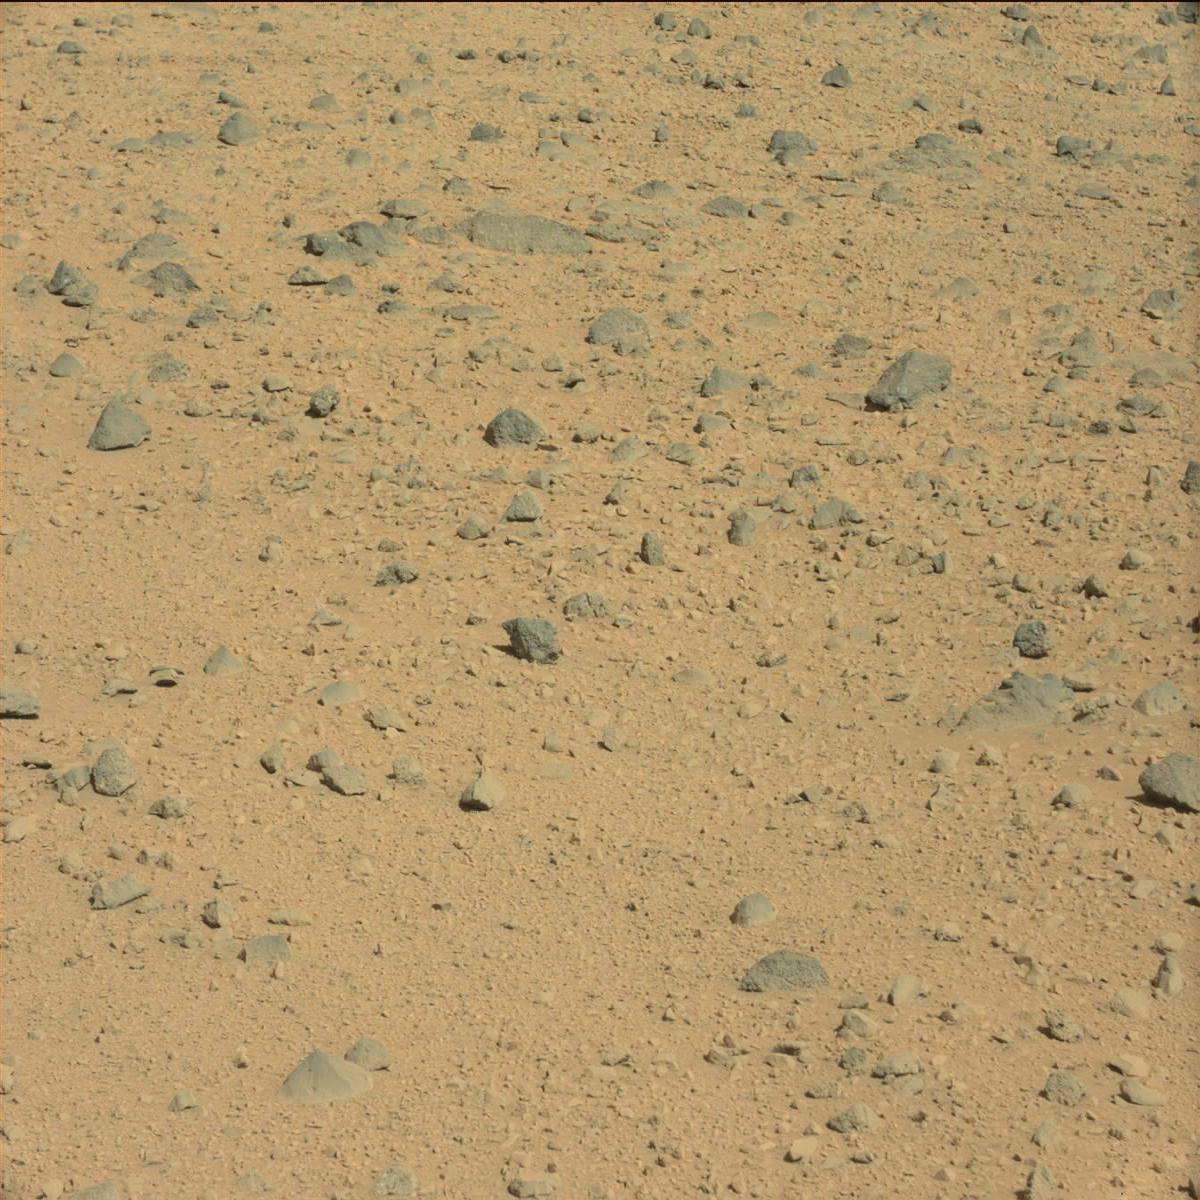
Terrain classes present: Bedrock, Rock, Sand / Soil